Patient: sex F, age 72
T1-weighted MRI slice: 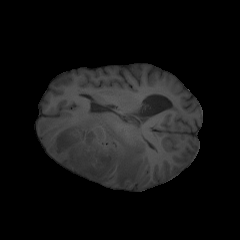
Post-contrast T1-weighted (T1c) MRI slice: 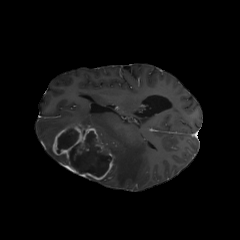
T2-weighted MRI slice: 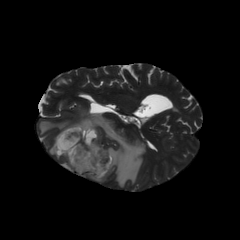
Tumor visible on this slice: yes
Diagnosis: Glioblastoma, IDH-wildtype
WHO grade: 4